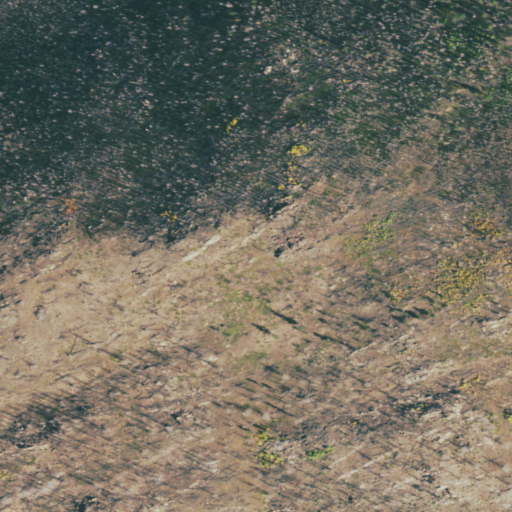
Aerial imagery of mountain in Colorado named Quigley Mountain containing grassland and shrub